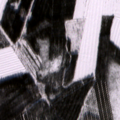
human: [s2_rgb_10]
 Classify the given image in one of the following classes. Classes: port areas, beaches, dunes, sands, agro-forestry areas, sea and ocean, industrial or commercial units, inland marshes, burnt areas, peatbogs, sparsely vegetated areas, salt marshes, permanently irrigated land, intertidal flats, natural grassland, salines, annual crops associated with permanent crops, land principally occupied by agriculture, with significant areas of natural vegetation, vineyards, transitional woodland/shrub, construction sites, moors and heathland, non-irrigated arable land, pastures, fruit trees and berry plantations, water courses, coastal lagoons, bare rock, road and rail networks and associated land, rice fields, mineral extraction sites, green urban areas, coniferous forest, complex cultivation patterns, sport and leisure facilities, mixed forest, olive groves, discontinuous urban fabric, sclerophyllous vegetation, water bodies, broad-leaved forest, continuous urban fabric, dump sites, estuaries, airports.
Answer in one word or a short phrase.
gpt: non-irrigated arable land, mixed forest, transitional woodland/shrub, peatbogs